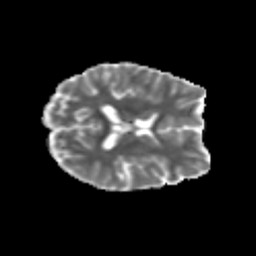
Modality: MD
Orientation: axial
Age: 21
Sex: female
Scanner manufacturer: siemens
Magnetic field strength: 3 T
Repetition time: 3.5 s
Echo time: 0.125 s